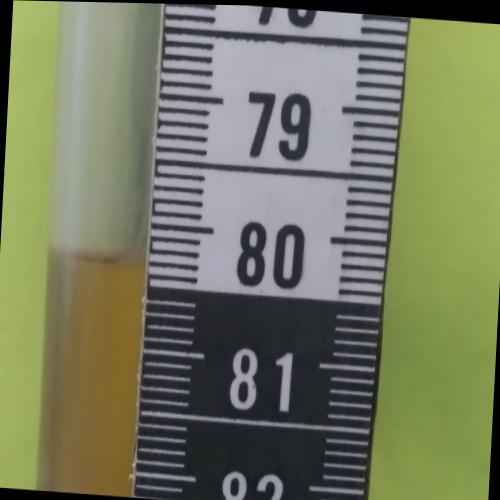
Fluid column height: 80.3 cm